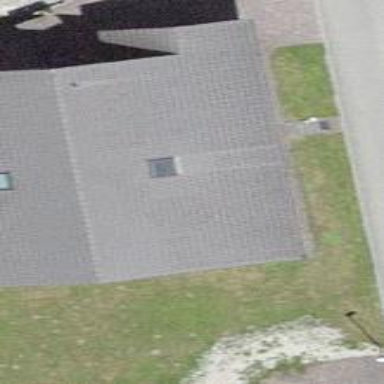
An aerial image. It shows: Residential building.